Question: I am implementing a rest web service for android web service without mongodb works well.
But when I use mongo classes I get an error like this:
'''
Jan 15, 2014 8:39:29 PM com.sun.jersey.spi.container.ContainerResponse mapMappableContainerException
SEVERE: The exception contained within MappableContainerException could not be mapped to a response, re-throwing to the HTTP container
java.lang.NoClassDefFoundError: com/mongodb/MongoClient
'''
I think eclipse can not access the mongo jar files. i placed the jar like this:

I think I am putting mongo-2.10.1 jar file to wrong place. But I am not sure. Can you tell me what I am doing wrong?
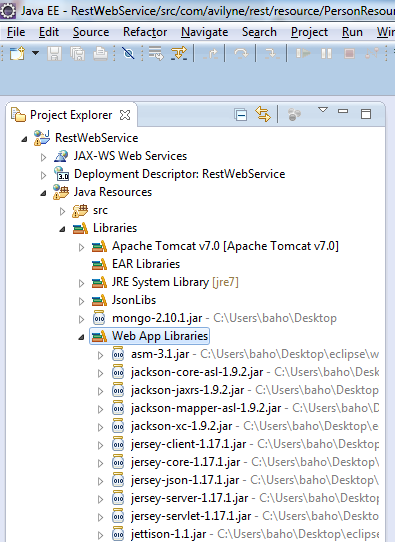
Answer: In JEE Web Server (Tomcat 7 in this case) dependent jars are usually placed in WEB-INF/lib (for runtime).